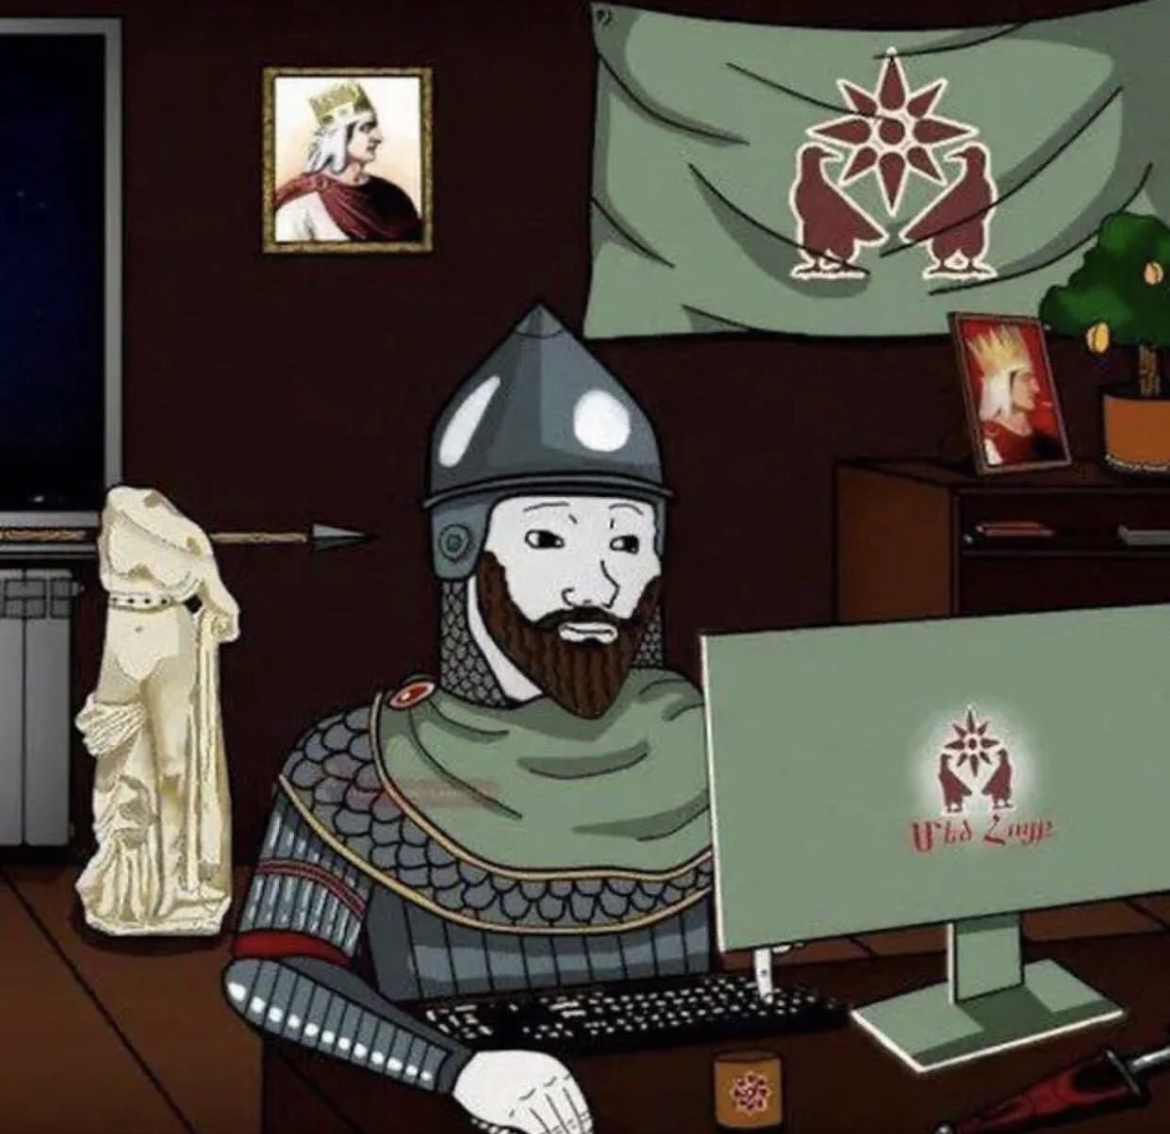
Label: 5_Wojak_with_Background